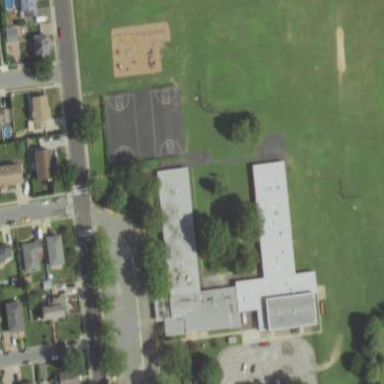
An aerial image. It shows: School.